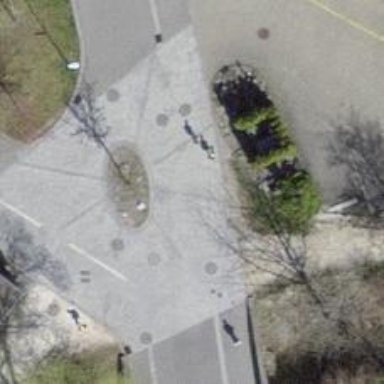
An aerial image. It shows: Roundabout on residential road.